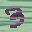
Label: 3